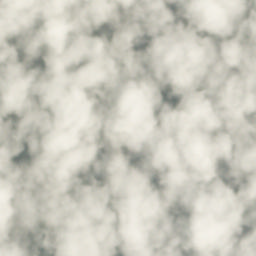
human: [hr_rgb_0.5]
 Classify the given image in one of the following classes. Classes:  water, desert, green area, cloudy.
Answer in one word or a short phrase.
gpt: cloudy